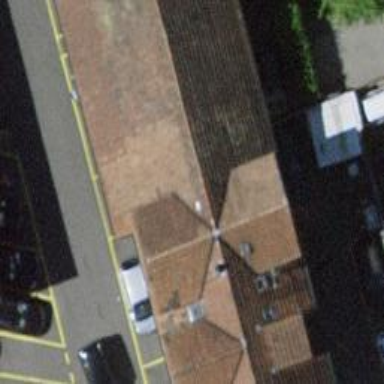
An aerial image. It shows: Car repair shop.